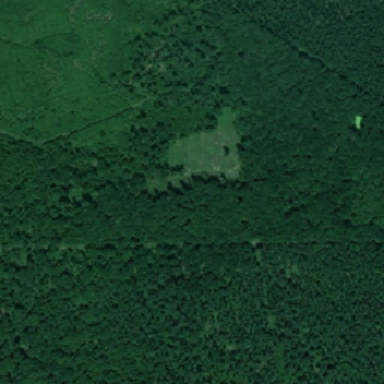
There is a small greenland like mind in the forest .